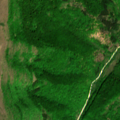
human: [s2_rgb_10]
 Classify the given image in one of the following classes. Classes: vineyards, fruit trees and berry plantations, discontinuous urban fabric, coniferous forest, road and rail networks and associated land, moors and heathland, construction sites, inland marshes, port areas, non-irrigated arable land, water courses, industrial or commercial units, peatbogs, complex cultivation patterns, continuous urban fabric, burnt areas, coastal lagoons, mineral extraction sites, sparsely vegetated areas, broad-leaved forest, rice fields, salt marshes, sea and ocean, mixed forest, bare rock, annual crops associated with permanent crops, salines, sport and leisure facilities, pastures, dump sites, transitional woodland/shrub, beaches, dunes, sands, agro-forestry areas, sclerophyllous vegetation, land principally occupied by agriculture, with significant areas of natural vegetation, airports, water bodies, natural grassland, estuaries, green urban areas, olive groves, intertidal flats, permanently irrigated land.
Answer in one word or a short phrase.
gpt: land principally occupied by agriculture, with significant areas of natural vegetation, broad-leaved forest, natural grassland, transitional woodland/shrub